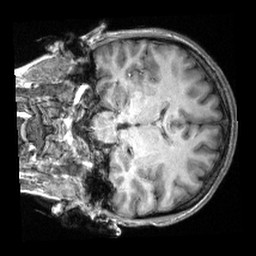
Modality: T1w
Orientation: coronal
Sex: female
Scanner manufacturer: siemens
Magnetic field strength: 3 T
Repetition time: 2.3 s
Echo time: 0.00308 s